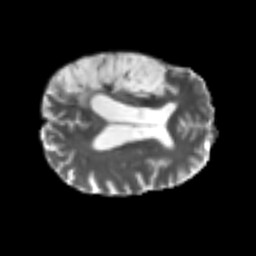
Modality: T2w
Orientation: axial
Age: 51
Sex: male
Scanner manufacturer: siemens
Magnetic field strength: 3 T
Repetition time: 4.999 s
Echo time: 0.07946 s